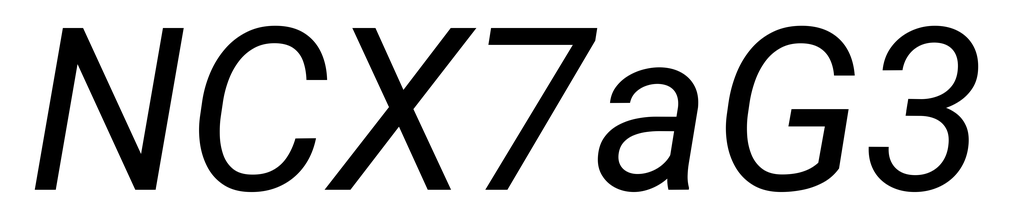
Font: Roboto-Italic_Italic